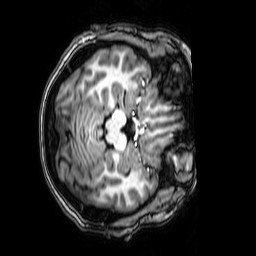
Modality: T1w
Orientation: axial
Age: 18
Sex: female
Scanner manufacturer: philips
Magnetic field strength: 3 T
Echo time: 0.0038 s